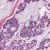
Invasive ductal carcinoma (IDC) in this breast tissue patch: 1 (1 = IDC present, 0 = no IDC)